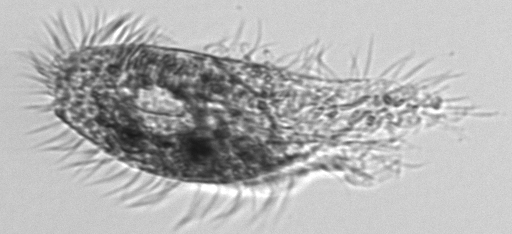
Label: Euplotes_morphotype1